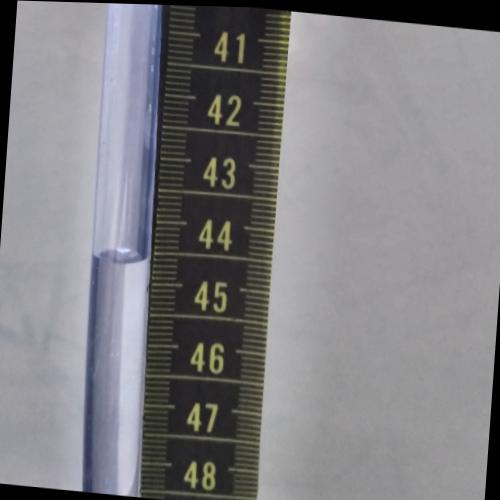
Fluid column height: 44.6 cm